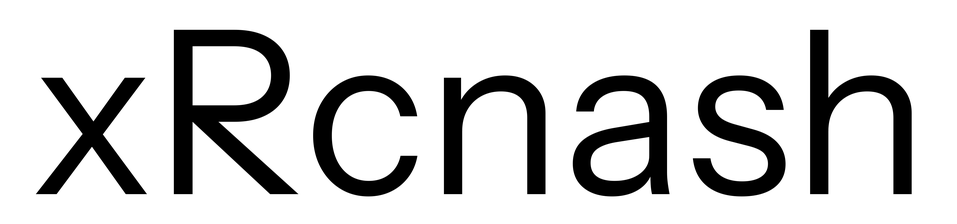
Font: InstrumentSans_Regular